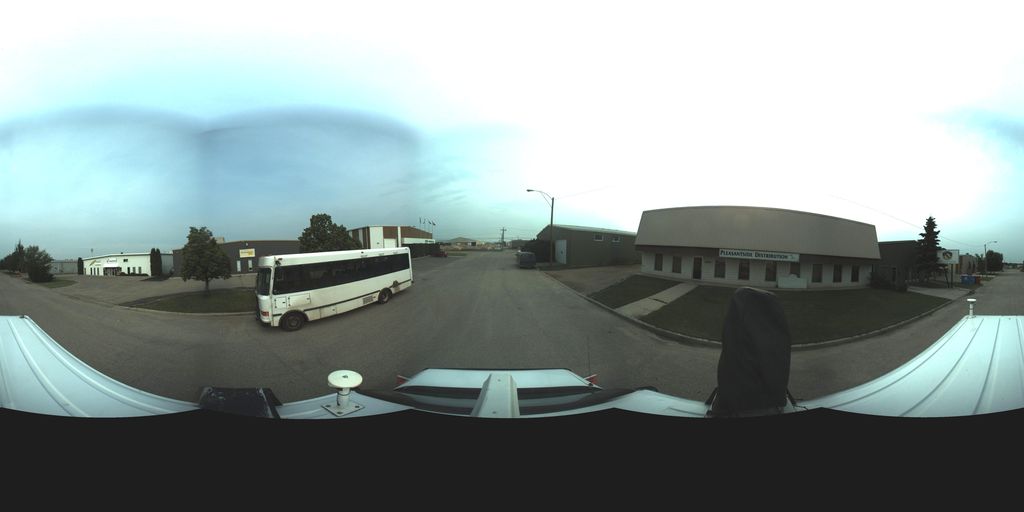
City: saskatoon